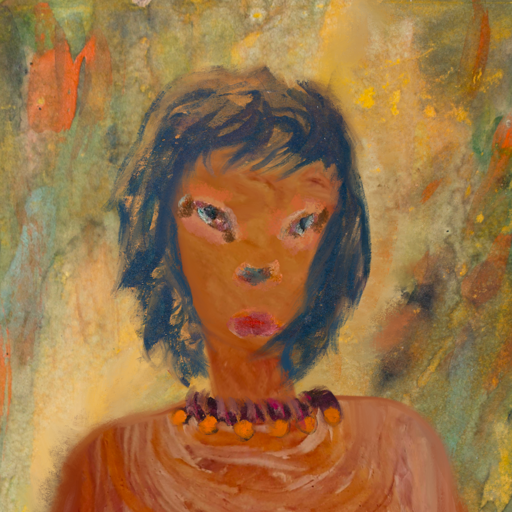
Background: Comrade, Head And Neck Front: Pious_Lady, Face Front: Boggyland, Bust: Pious_Lady, Hair Front: InTheSun, Head Accessory: Blank, Second Necklace: Blank, Necklace: Doll, Baby: Blank